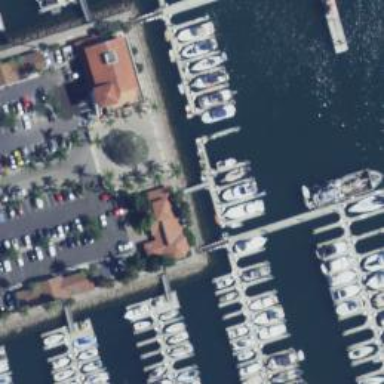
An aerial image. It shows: Dock by the waterway.